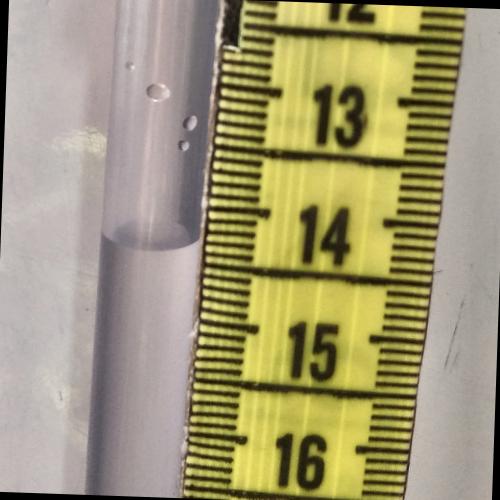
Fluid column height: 14.3 cm